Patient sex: F
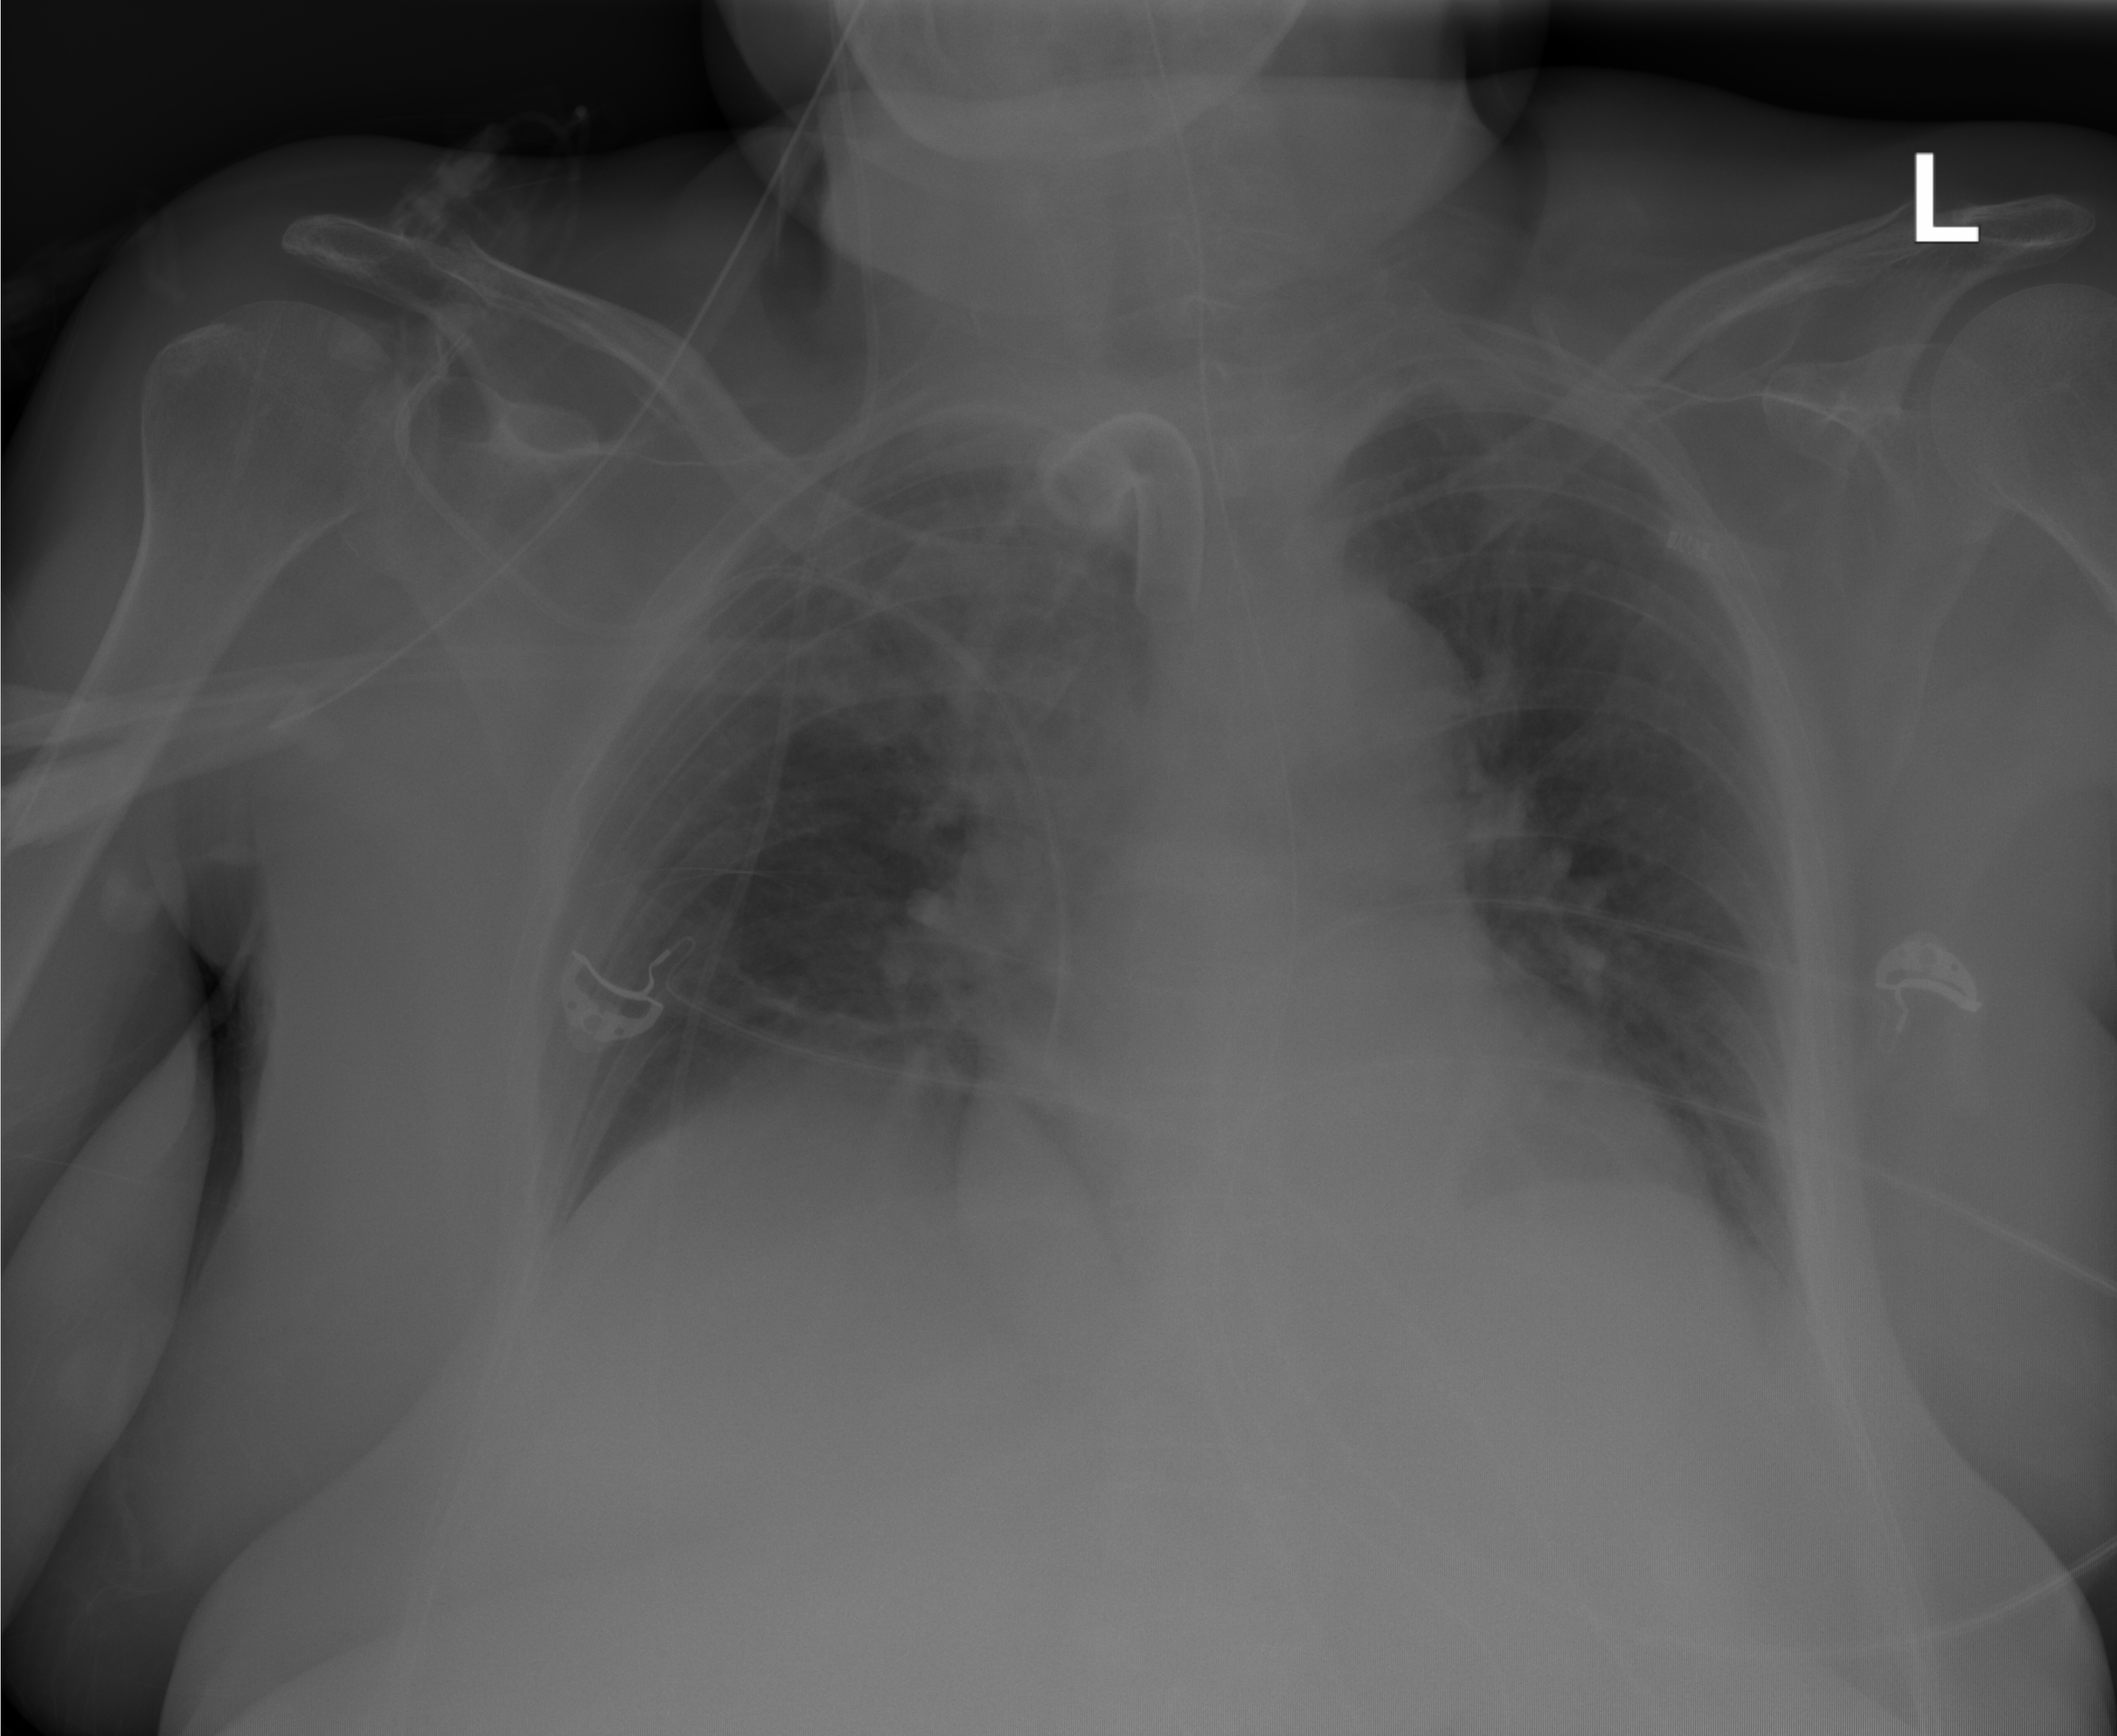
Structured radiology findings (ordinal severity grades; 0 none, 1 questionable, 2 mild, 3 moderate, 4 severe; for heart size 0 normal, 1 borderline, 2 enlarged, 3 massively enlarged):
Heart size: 0
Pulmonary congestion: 2
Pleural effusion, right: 0
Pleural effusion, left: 0
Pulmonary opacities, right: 0
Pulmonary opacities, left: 0
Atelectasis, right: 0
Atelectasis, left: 0